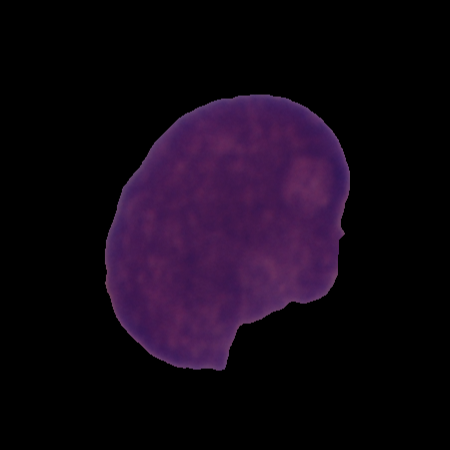
Label: cancer